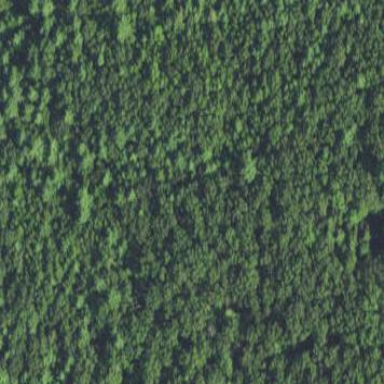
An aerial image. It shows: Needle-leaved woodland.